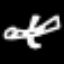
Label: airplane